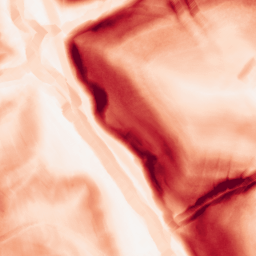
Category: morphological
Decomposition family: morphological_gradient
Decomposition parameters: size: 7
shape: diamond
Upsampling method: bspline
Upsampling parameters: scale: 4
Upsampling scale: 4